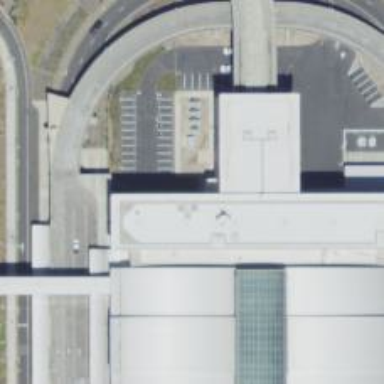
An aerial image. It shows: Information terminal.